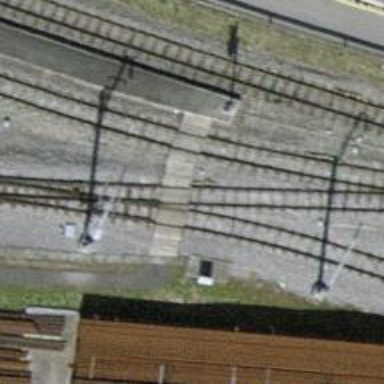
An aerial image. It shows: Narrow-gauge railway yard with electrified tracks featuring contact line.